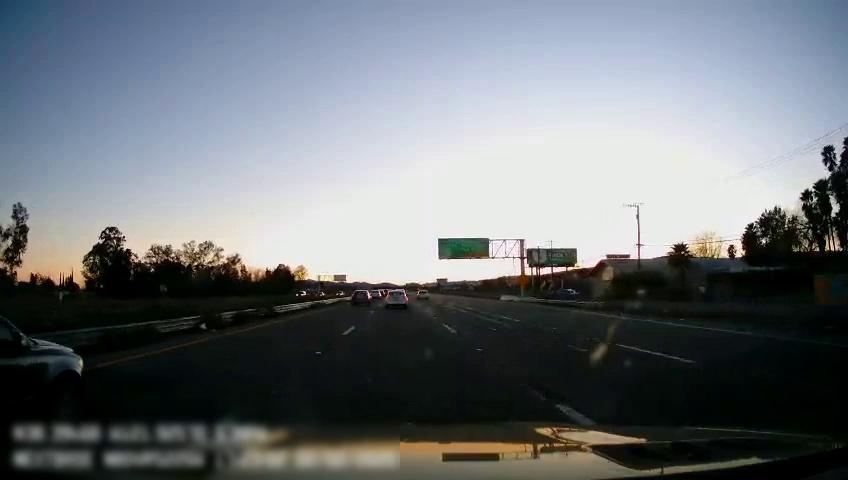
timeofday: Dusk/Dawn/Twilight
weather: Cloudy
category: Drivable Space
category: Vehicles | SUV
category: Vehicles | Car
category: Vehicles | Car
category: Vehicles | SUV
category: Vehicles | Car
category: Vehicles | Car
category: Vehicles | Car
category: Vehicles | SUV
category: Lanes | Alternate Lane
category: Lanes | Current Lane
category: Lanes | Current Lane
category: Lanes | Alternate Lane
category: Lanes | Alternate Lane
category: Traffic | Signs
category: Traffic | Signs